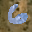
Label: 6